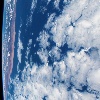
Label: cloud